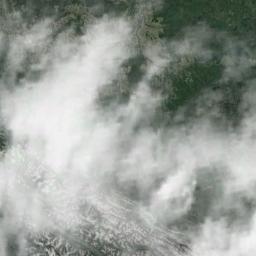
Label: cloud